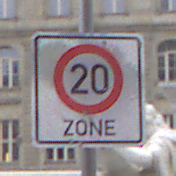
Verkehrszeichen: BeginnZone20
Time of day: Midday
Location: Outdoor (Urban)
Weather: Overcast
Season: NotSpecified
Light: Natural